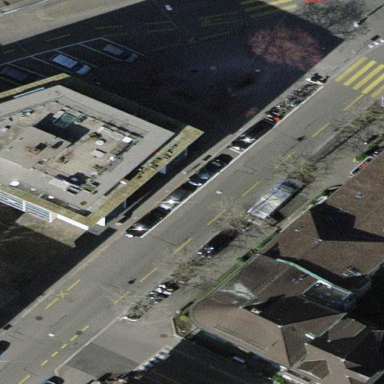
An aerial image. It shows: Parking lane.